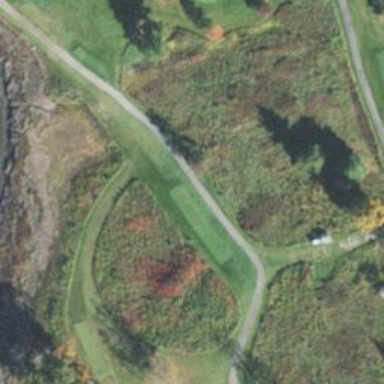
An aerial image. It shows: Asphalt path designated as golf cartpath.